Field crop: tomato
Growth stage: 2
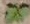
Species: solanum